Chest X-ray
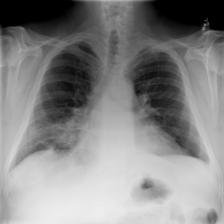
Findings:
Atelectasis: negative
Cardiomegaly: negative
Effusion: negative
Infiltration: positive
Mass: positive
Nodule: negative
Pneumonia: negative
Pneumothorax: negative
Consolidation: negative
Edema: negative
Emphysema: negative
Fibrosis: negative
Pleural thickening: negative
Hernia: negative